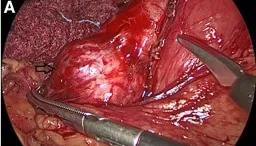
Intraoperative images from the second laparoscopy. (A) Black arrow: the mesenteric tumor arising from the ileac mesentery in close proximity to the duodenum.
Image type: medical_photograph (other_medical_photograph)